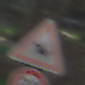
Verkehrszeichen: ReiterRechts
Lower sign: Geschwindigkeit30
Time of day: MorningAfternoon
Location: Outdoor (Urban)
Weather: PartlyCloudy
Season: NotSpecified
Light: Natural